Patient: sex F, age 38
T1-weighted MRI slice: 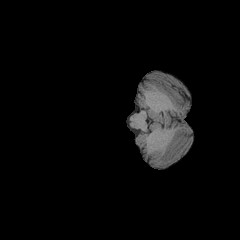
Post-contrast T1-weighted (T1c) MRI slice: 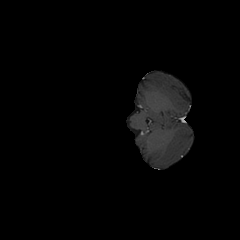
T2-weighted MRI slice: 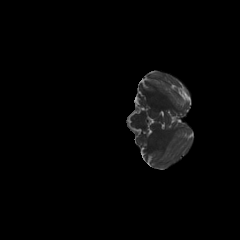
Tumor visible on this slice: no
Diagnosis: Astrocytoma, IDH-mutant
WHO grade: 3